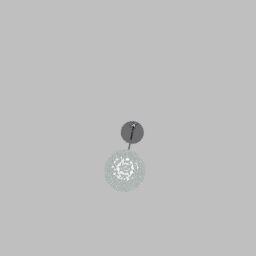
Label: lighting